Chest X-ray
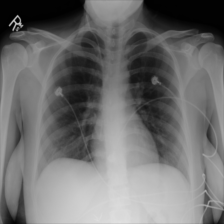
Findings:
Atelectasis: negative
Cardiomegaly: negative
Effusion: negative
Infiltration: negative
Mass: negative
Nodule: negative
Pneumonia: negative
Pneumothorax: negative
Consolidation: negative
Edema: negative
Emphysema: negative
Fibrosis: negative
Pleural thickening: negative
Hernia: negative